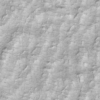
Label: not_dusty